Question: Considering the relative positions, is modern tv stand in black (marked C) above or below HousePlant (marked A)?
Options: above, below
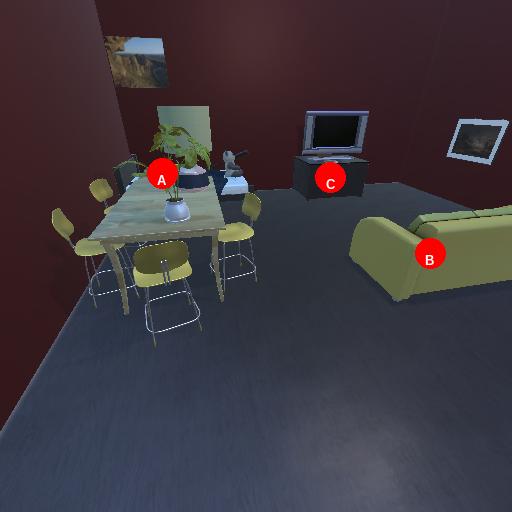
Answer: above